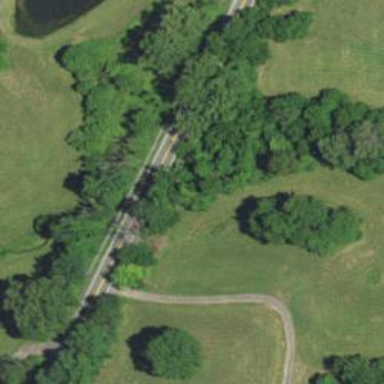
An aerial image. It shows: Culvert tunnel.